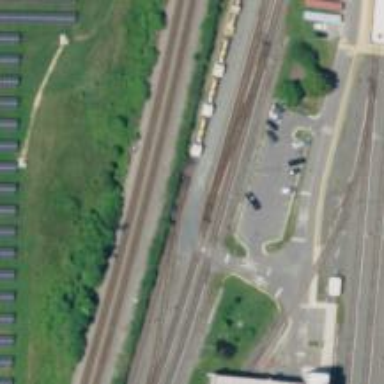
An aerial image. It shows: Electrified rail in service yard.